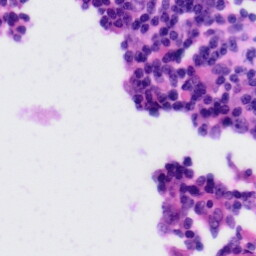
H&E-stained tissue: Tonsil